【题型】解答题　【知识点】平面几何　【难度】medium
如图，在梯形 $ABCD$ 中，$AD \parallel BC$，且 $BC = 3AD$，过点 $A$ 作 $AE \parallel DC$，分别交 $BC$、$BD$ 于点 $E$、$F$。若 $\overrightarrow{AB} = \vec{a}$，$\overrightarrow{BC} = \vec{b}$。

(1) 用 $\vec{a}$、$\vec{b}$ 表示 $\overrightarrow{BD}$ 和 $\overrightarrow{AF}$；

(2) 求作 $\overrightarrow{BF}$ 在 $\vec{a}$、$\vec{b}$ 方向上的分向量（不要求写作法，但要保留作图痕迹，并指出所作图中表示结论的分向量）
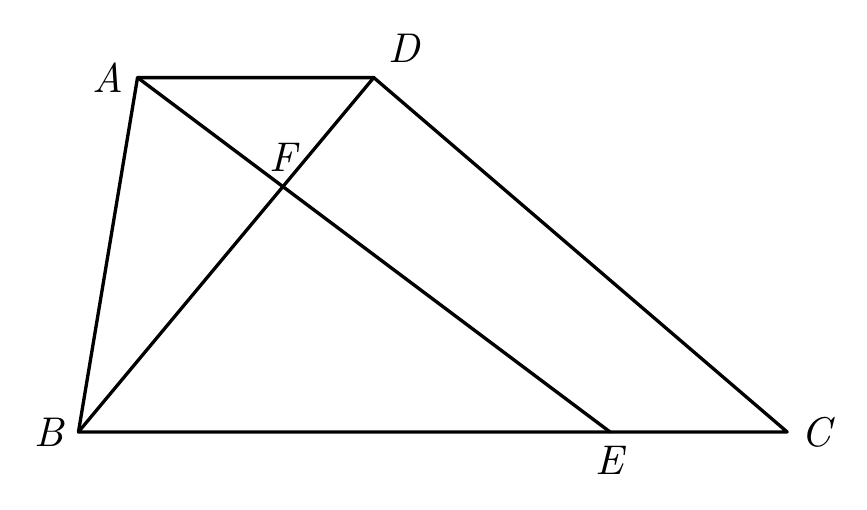
【解答】
【答案】
(1) $\overrightarrow{BD} = \frac{1}{3}\vec{b} - \vec{a}$，$\overrightarrow{AF} = \frac{2}{9}\vec{b} + \frac{1}{3}\vec{a}$

(2) 见解析

【分析】
(1) 利用向量的表示方法，由 $\overrightarrow{BD} = \overrightarrow{BA} + \overrightarrow{AD}$ 即可求出 $\overrightarrow{BD}$，利用平行线分线段成比例，求出 $AF = \frac{1}{3}AE$，即可求出 $\overrightarrow{AF}$；

(2) 过点 $F$ 作 $GF \parallel BC$ 交 $AB$ 于点 $G$，$FH \parallel AB$ 交 $BC$ 于点 $H$，则 $\overrightarrow{BG}$、$\overrightarrow{BH}$ 即为所求.

【详解】
(1) 解：$\because \overrightarrow{AB} = -\overrightarrow{BA}$,

$\therefore \overrightarrow{BD} = \overrightarrow{BA} + \overrightarrow{AD} = -\overrightarrow{AB} + \overrightarrow{AD}$.

$\because \overrightarrow{AB} = \vec{a}$，$\overrightarrow{BC} = \vec{b}$，$BC = 3AD$,

$\therefore \overrightarrow{BD} = -\overrightarrow{AB} + \overrightarrow{AD} = -\overrightarrow{AB} + \frac{1}{3}\overrightarrow{BC} = -\vec{a} + \frac{1}{3}\vec{b} = \frac{1}{3}\vec{b} - \vec{a}$.

$\because AD \parallel BC$，$AE \parallel DC$,

$\therefore$ 四边形 $ADCE$ 是平行四边形，$AD = EC$，$AE = DC$

$\because BC = 3AD$,

$\therefore BC = 3EC$,

$\therefore BE = 2EC$.

$\because AD = EC$,

$\therefore BE = 2AD$.

$\because AD \parallel BC$,

$\therefore \triangle ADF \backsim \triangle EBF$,

$\therefore \frac{AD}{BE} = \frac{AF}{FE} = \frac{1}{2}$,

$\therefore AF = \frac{1}{3}AE$,

$\because AE = DC$,

$\therefore \overrightarrow{AF} = \frac{1}{3}\overrightarrow{AE} = \frac{1}{3}\overrightarrow{DC} = \frac{1}{3}(\overrightarrow{DA} + \overrightarrow{AB} + \overrightarrow{BC}) = \frac{1}{3}(-\overrightarrow{AD} + \overrightarrow{AB} + \overrightarrow{BC})$,

$\because \overrightarrow{AB} = \vec{a}$，$\overrightarrow{BC} = \vec{b}$，$\overrightarrow{BC} = 3\overrightarrow{AD}$,

$\therefore \overrightarrow{AF} = \frac{1}{3}\left(-\frac{1}{3}\overrightarrow{BC} + \overrightarrow{AB} + \overrightarrow{BC}\right) = \frac{1}{3}\left(\frac{2}{3}\overrightarrow{BC} + \overrightarrow{AB}\right) = \frac{1}{3}\left(\frac{2}{3}\vec{b} + \vec{a}\right) = \frac{2}{9}\vec{b} + \frac{1}{3}\vec{a}$,

(2) 解：如图所示，过点 $F$ 作 $GF \parallel BC$ 交 $AB$ 于点 $G$，$FH \parallel AB$ 交 $BC$ 于点 $H$，

$\overrightarrow{BF}$ 在 $\vec{a}$、$\vec{b}$ 方向上的分向量如图所示，$\overrightarrow{BG}$、$\overrightarrow{BH}$ 即为所求;

【点睛】本题主要考查了相似三角形的性质与判定，平面向量的线性计算，掌握平面向量的线性计算是解题的关键.

\end{document}
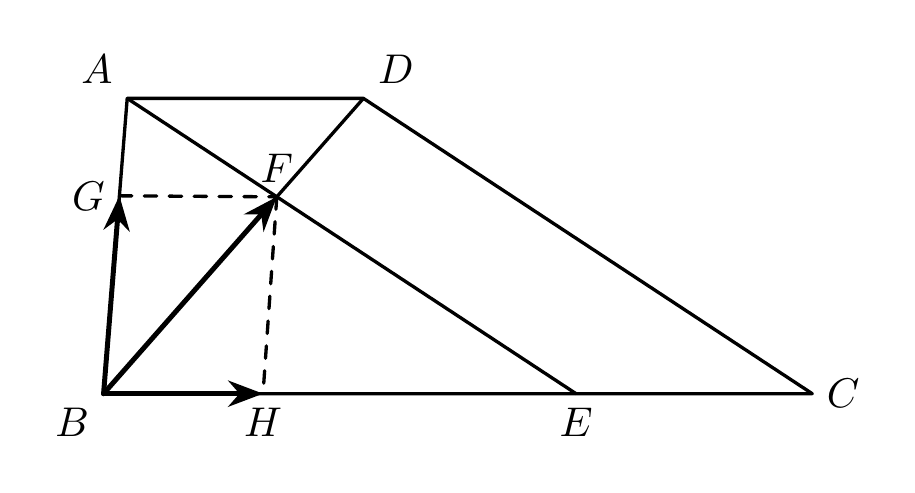